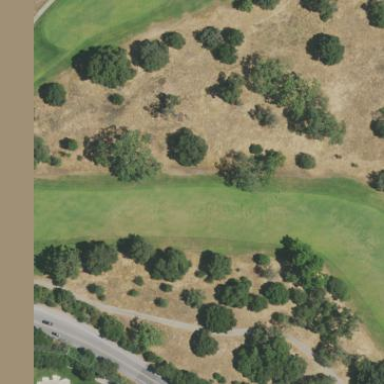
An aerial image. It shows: Area of rough grass used for golf.